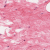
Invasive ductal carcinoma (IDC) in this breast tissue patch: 0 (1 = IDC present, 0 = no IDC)